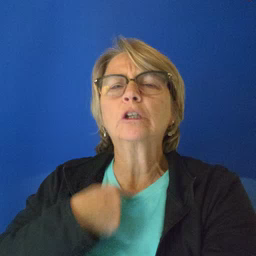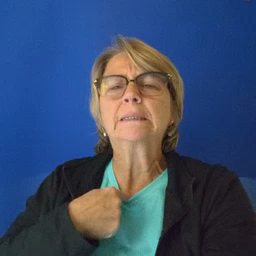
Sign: thirsty